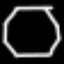
Label: octagon